Question: I have 2 dataframes, Tg and Pf, each of 127 columns. All columns have at least one row and can have up to thousands of them. All the values are between 0 and 1 and there are some missing values (empty cells). Here is a little subset:
'''
Tg
Tg1 Tg2 Tg3 ... Tg127
0.9 0.5 0.4 0
0.9 0.3 0.6 0
0.4 0.6 0.6 0.3
0.1 0.7 0.6 0.4
0.1 0.8
0.3 0.9
0.9
0.6
0.1
Pf
Pf1 Pf2 Pf3 ...Pf127
0.9 0.5 0.4 1
0.9 0.3 0.6 0.8
0.6 0.6 0.6 0.7
0.4 0.7 0.6 0.5
0.1 0.6 0.5
0.3
0.3
0.3
'''
Note that some cell are empty and the vector lengths for the same subset (i.e. 1 to 127) can be of very different length and are rarely the same exact length.
I want to generate 127 graph as follow for the 127 vectors (i.e. graph is for col 1 from each dataframe, graph 2 is for col 2 for each dataframe etc...):

Hope that makes sense. I'm looking forward to your assistance as I don't want to make those graphs one by one...
Thanks!
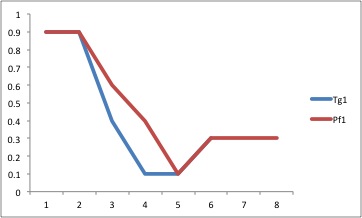
Answer: Here is an example to get you started (data at <URL>. For further tweaking, check out the excellent 'ggplot2' documentation that is all over the web.
'''
library(ggplot2)
# Load data
Tg = read.table('Tg.txt', header=T, fill=T, sep=' ')
Pf = read.table('Pf.txt', header=T, fill=T, sep=' ')
# Format data
Tg$x = as.numeric(rownames(Tg))
Tg = melt(Tg, id.vars='x')
Tg$source = 'Tg'
Tg$variable = factor(as.numeric(gsub('Tg(.+)', '\1', Tg$variable)))
Pf$x = as.numeric(rownames(Pf))
Pf = melt(Pf, id.vars='x')
Pf$source = 'Pf'
Pf$variable = factor(as.numeric(gsub('Pf(.+)', '\1', Pf$variable)))
# Stack data
data = rbind(Tg, Pf)
# Plot
dev.new(width=5, height=4)
p = ggplot(data=data, aes(x=x)) + geom_line(aes(y=value, group=source, color=source)) + facet_wrap(~variable)
p
'''

---
First, interpolate the data onto a finer grid. This way the ribbon will follow the actual envelope of the lines, rather than just where the original data points were located.
'''
data = ddply(data, c('variable', 'source'), function(x) data.frame(approx(x$x, x$value, xout=seq(min(x$x), max(x$x), length.out=100))))
names(data)[4] = 'value'
'''
Next, calculate the data needed for 'geom_ribbon' - namely 'ymax' and 'ymin'.
'''
ribbon.data = ddply(data, c('variable', 'x'), summarize, ymin=min(value), ymax=max(value))
'''
Now it is time to plot. Notice how we've added a new ribbon layer, for which we've substituted our new 'ribbon.data' frame.
'''
dev.new(width=5, height=4)
p + geom_ribbon(aes(ymin=ymin, ymax=ymax), alpha=0.3, data=ribbon.data)
'''

---
The trickiest variation is if you want the coloring to vary based on the data. For that, you currently must create a new grouping variable to identify the different segments. Here, for example, we might use a function that indicates when the "Tg" group is on top:
'''
GetSegs <- function(x) {
segs = x[x$source=='Tg', ]$value > x[x$source=='Pf', ]$value
segs.rle = rle(segs)
on.top = ifelse(segs, 'Tg', 'Pf')
on.top[is.na(on.top)] = 'Tg'
group = rep.int(1:length(segs.rle$lengths), times=segs.rle$lengths)
group[is.na(segs)] = NA
data.frame(x=unique(x$x), group, on.top)
}
'''
Now we apply it and merge the results back with our original ribbon data.
'''
groups = ddply(data, 'variable', GetSegs)
ribbon.data = join(ribbon.data, groups)
'''
For the plot, the key is that we now specify a grouping aesthetic to the ribbon geom.
'''
dev.new(width=5, height=4)
p + geom_ribbon(aes(ymin=ymin, ymax=ymax, group=group, fill=on.top), alpha=0.3, data=ribbon.data)
'''

Code is available together at: <URL>